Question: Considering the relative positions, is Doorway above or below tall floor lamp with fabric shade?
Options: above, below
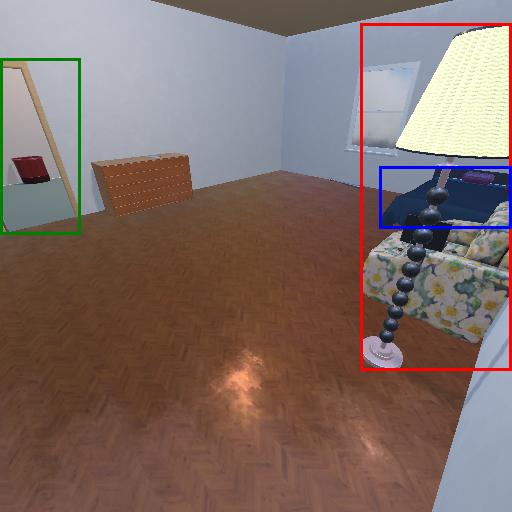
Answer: above